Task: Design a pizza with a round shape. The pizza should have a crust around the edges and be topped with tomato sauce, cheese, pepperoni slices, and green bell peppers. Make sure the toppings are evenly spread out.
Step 259:
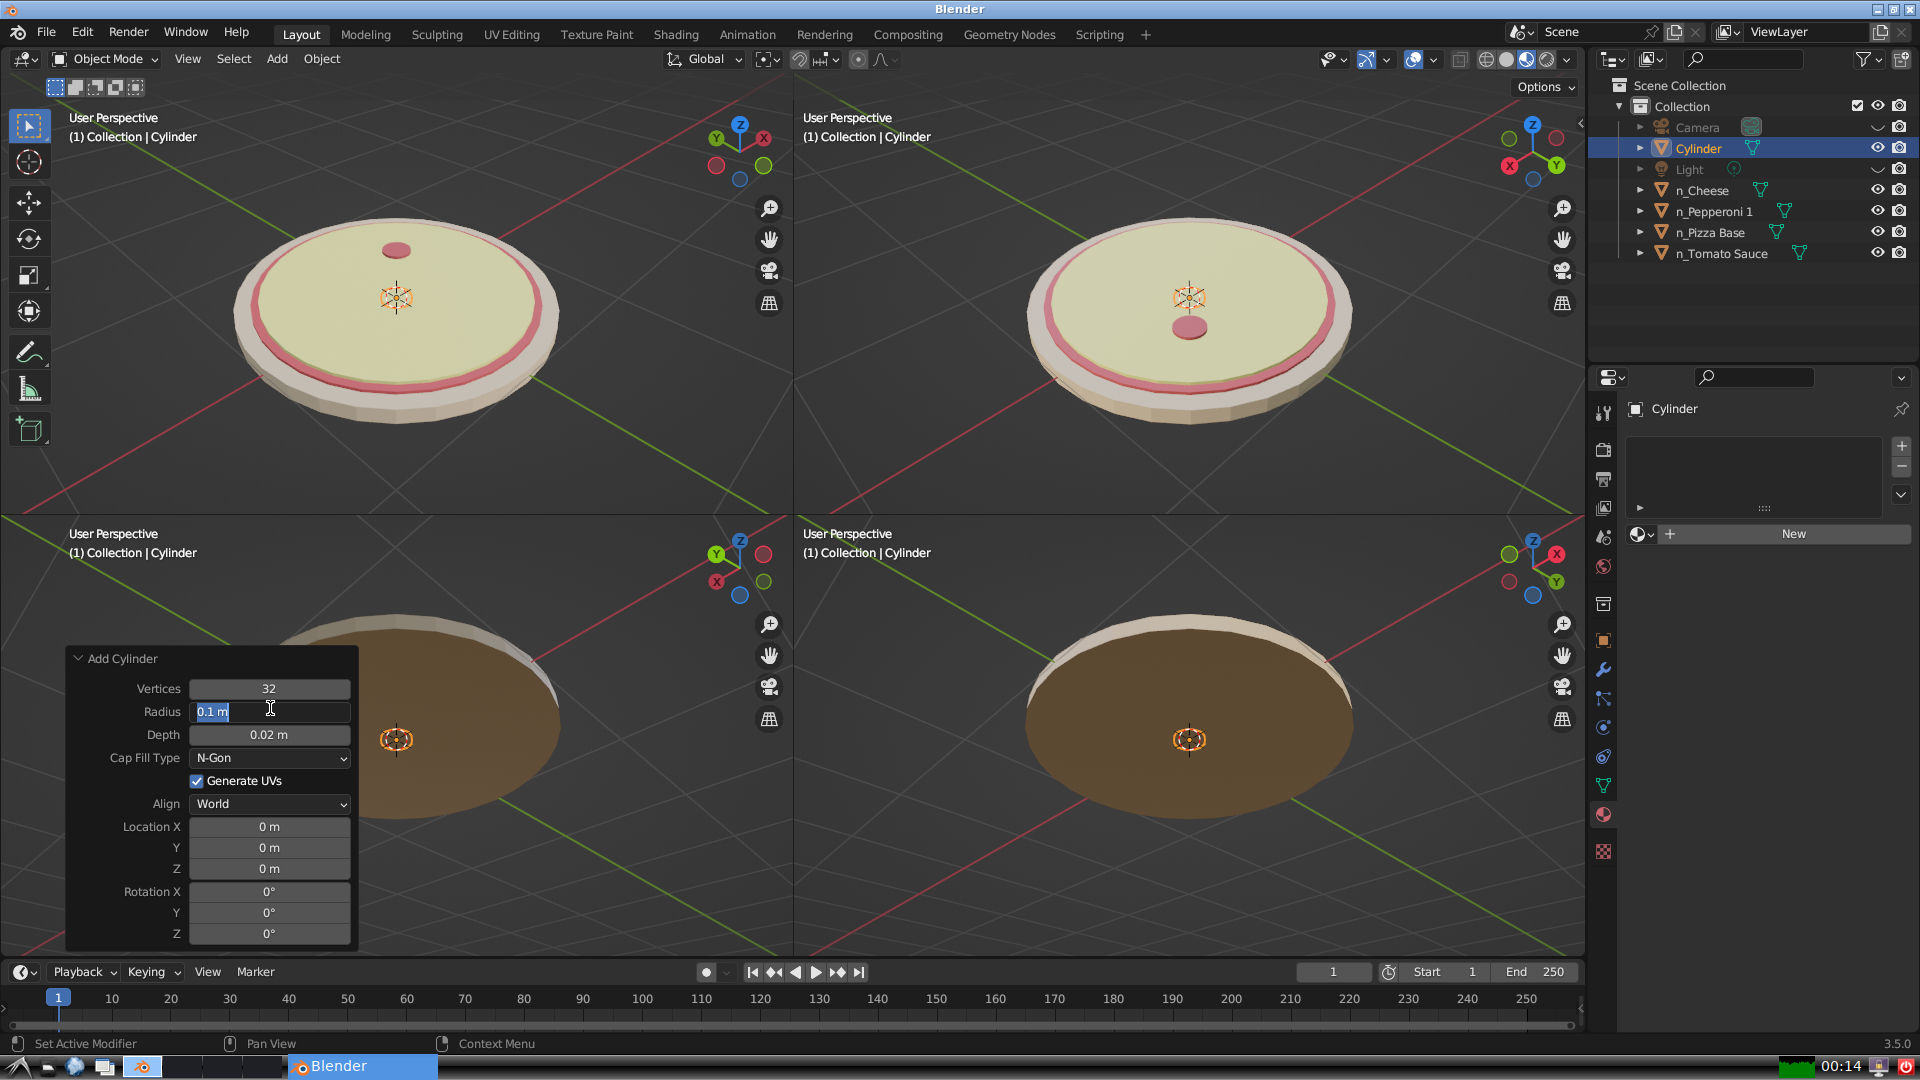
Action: input_text: 0.1